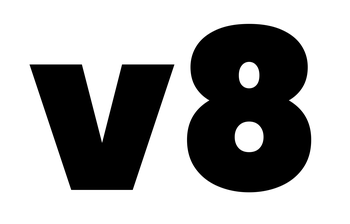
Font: Poppins-Black